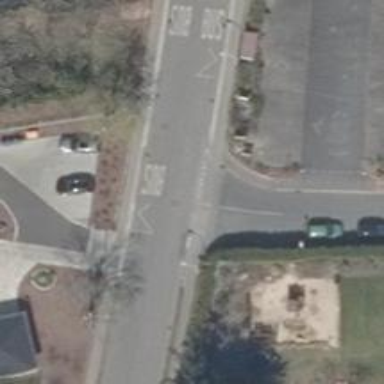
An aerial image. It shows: Road with "give way" sign.